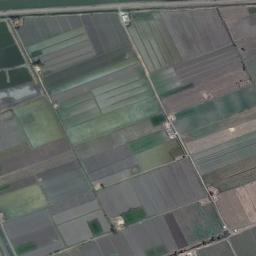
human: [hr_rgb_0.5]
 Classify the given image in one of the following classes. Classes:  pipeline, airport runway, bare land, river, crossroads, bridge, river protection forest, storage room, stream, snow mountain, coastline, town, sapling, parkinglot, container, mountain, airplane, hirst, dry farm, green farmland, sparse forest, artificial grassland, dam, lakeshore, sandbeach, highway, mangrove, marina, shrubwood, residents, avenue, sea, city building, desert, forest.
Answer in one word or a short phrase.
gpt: green farmland